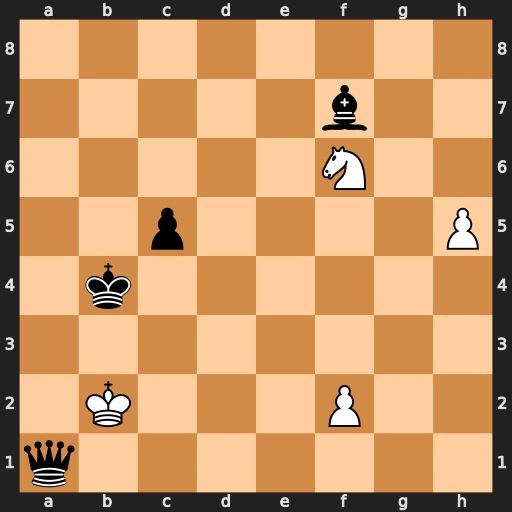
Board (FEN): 8/5b2/5N2/2p4P/1k6/8/1K3P2/q7
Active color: w
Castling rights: -
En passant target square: -
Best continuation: Kxa1 Kc3 h6 Bg6 h7 Bxh7 Nxh7